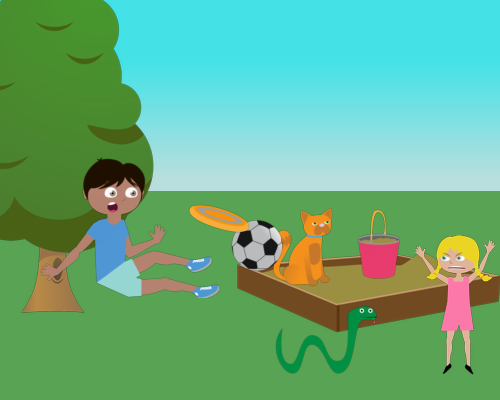
medium tree is top left corner and on left large boy sitting under tree legs pointing right mouth open and frisbee slightly right of top foot and medium sandbox is slightly right of center of grass and soccer ball on grass touching left most corner of sandbox and medium cat is sitting on sand and snake is on grass touching right corner of box and large mad jumping girl